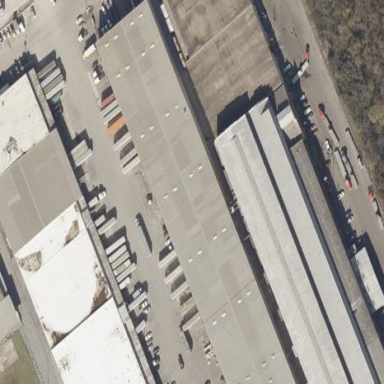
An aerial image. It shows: Warehouse building.